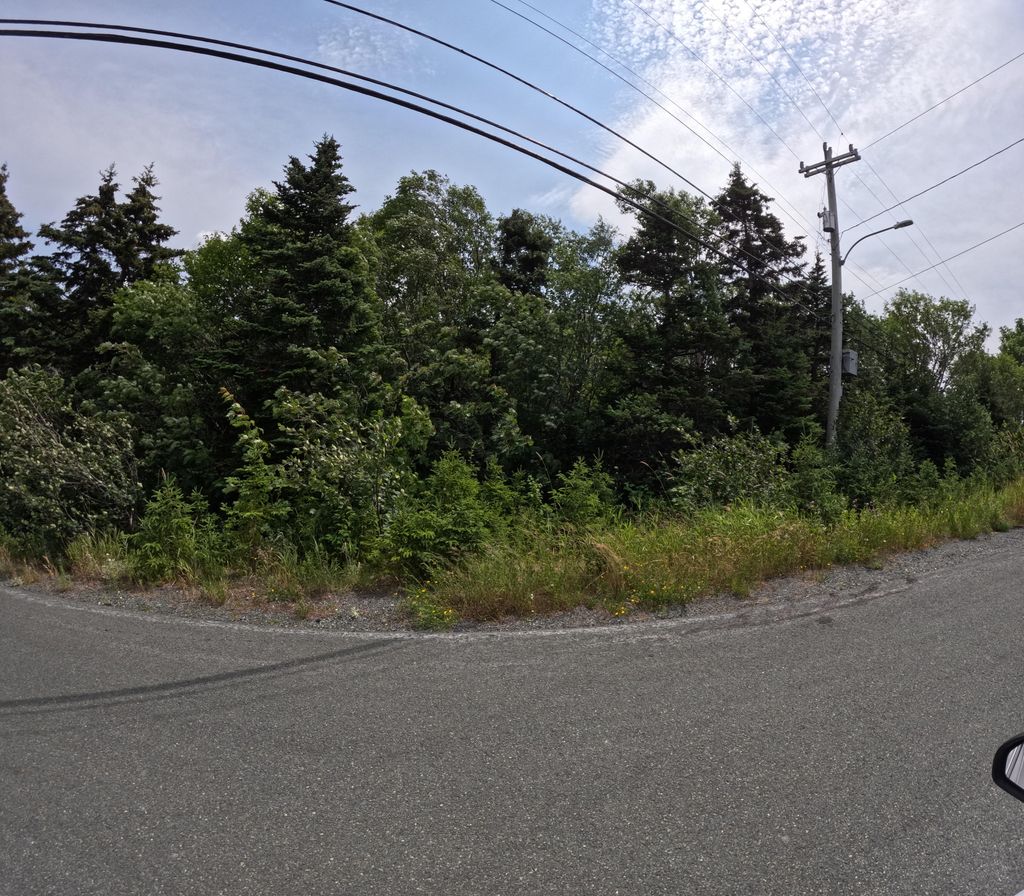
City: st_johns